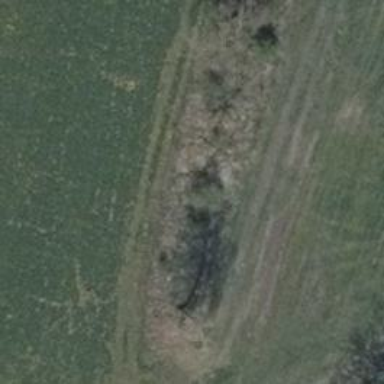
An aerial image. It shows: Row of trees in natural setting.